Question: My AVD Nexus emulator isn't allowing me to test my android programs. When I open it I get this message?

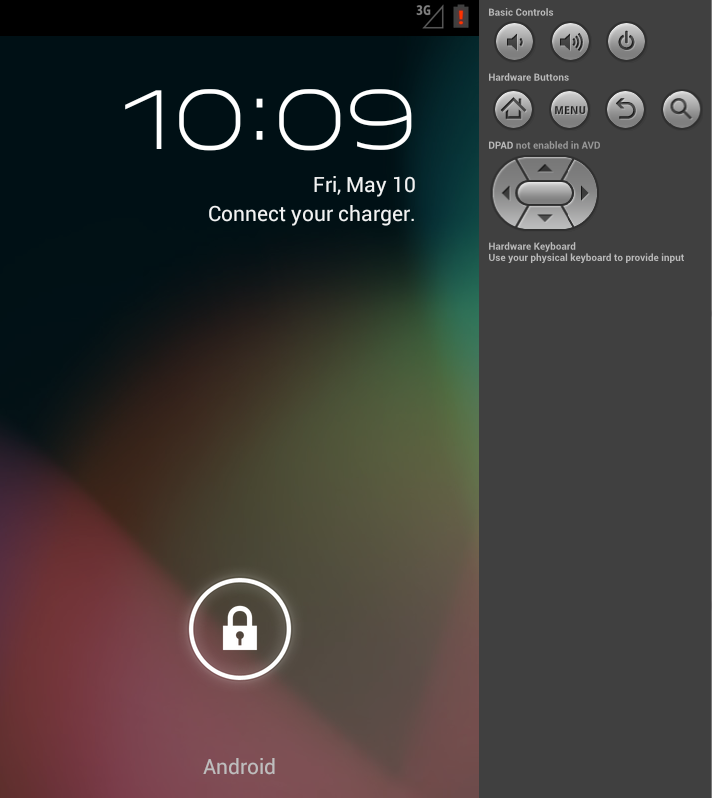
Answer: AFAIK the emulator always says that or that it is charging, but it never changes. Did you "unlock" your emulator after running your program? You need to click on the lock symbol and drag it to unlock and your app should run just fine.